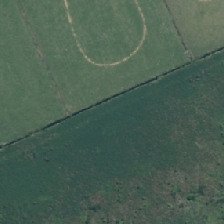
Land cover: herbaceous_freshwater_vege